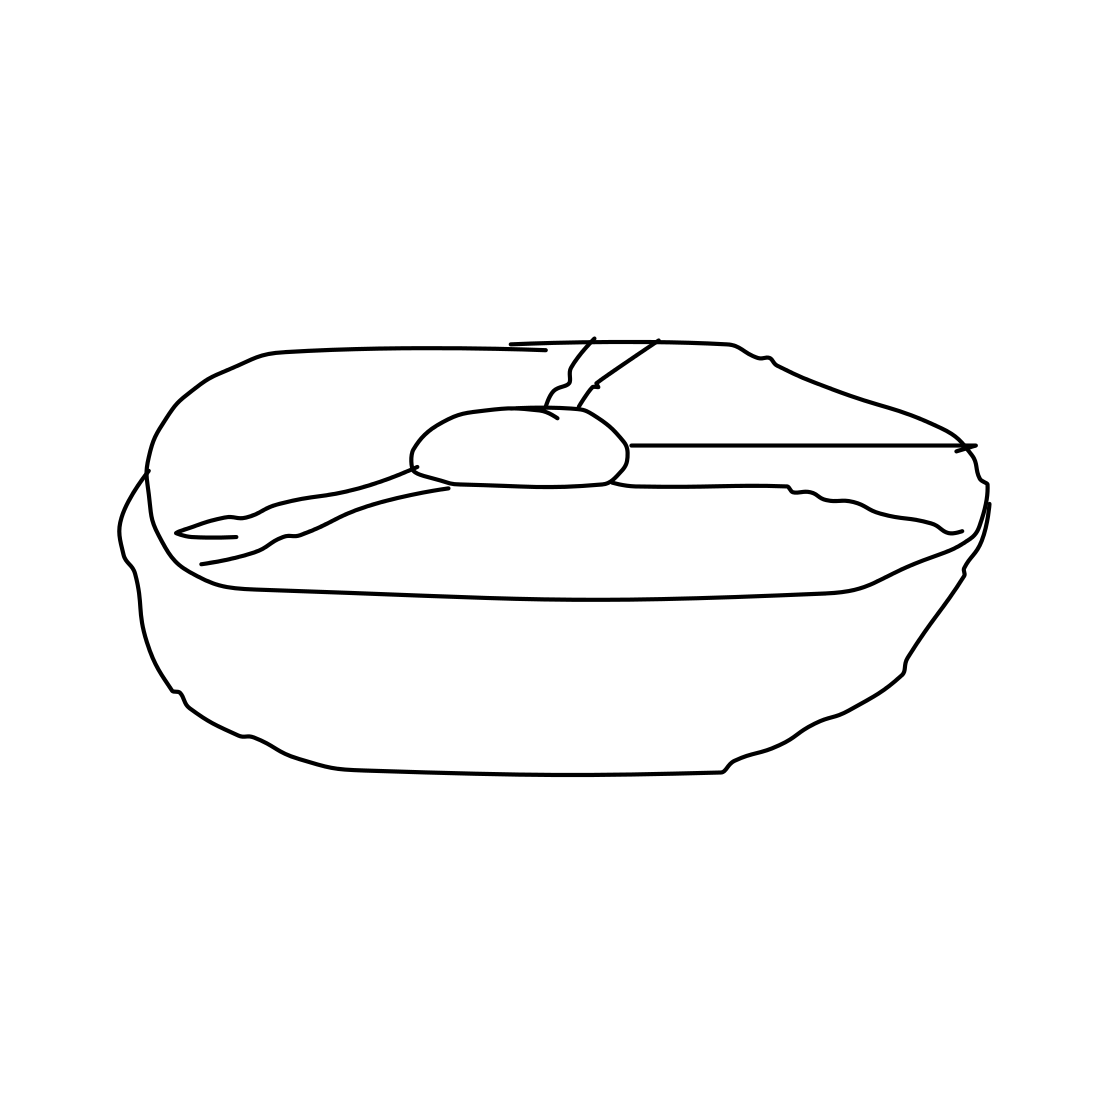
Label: ashtray